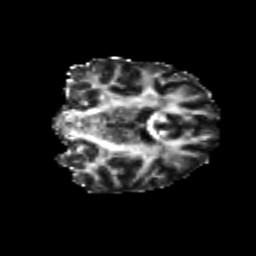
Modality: FA
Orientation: coronal
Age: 26
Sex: female
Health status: healthy
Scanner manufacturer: philips
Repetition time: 7.389 s
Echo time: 0.08599 s